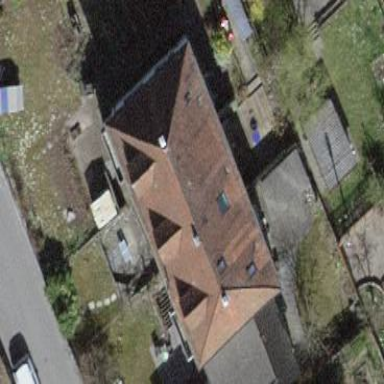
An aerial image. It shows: Simple house.